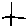
Label: line